Question: What is a good way to dismiss this keyboard when the user touches outside of it? I tried the touches began method but this does not work. The textfieldshouldreturn method works okay though. I can't think of any other ways of doing this. Can someone please help me out here I would really appreciate any help. Thanks
'''
import UIKit
var courseCatalog : [String] = Array<String>()
class HomeViewController: UIViewController, UITextFieldDelegate , UITableViewDelegate{
@IBOutlet var searchTextField: UITextField!
override func viewDidLoad() {
courseCatalog = ["Accounting", "Administration" , "American Studies" , "Anthropology" , "Arabic" , "Art" , "Aerospace Studies" , "American Sign Language" , "Biology" , "Child Development" , "Chemistry" , "Chinese" , "Criminal Justice", "Communication Studies" , "Computer Science", "Computer Engineering"]
super.viewDidLoad()
println(PFUser.currentUser())
println("Home Tab View Controller")
searchTextField.delegate = self
}
func tableView(tableView: UITableView, numberOfRowsInSection section: Int) -> Int {
return courseCatalog.count
}
func tableView(tableView: UITableView, cellForRowAtIndexPath indexPath: NSIndexPath) -> UITableViewCell {
let cell = UITableViewCell(style: UITableViewCellStyle.Default, reuseIdentifier: "Cell")
cell.textLabel?.text = courseCatalog[indexPath.row]
return cell
}
override func didReceiveMemoryWarning() {
super.didReceiveMemoryWarning()
// Dispose of any resources that can be recreated.
}
override func touchesBegan(touches: NSSet, withEvent event: UIEvent) {
self.searchTextField.resignFirstResponder()
}
func textFieldShouldReturn(textField: UITextField!) -> Bool {
searchTextField.resignFirstResponder()
return true
}
}
'''

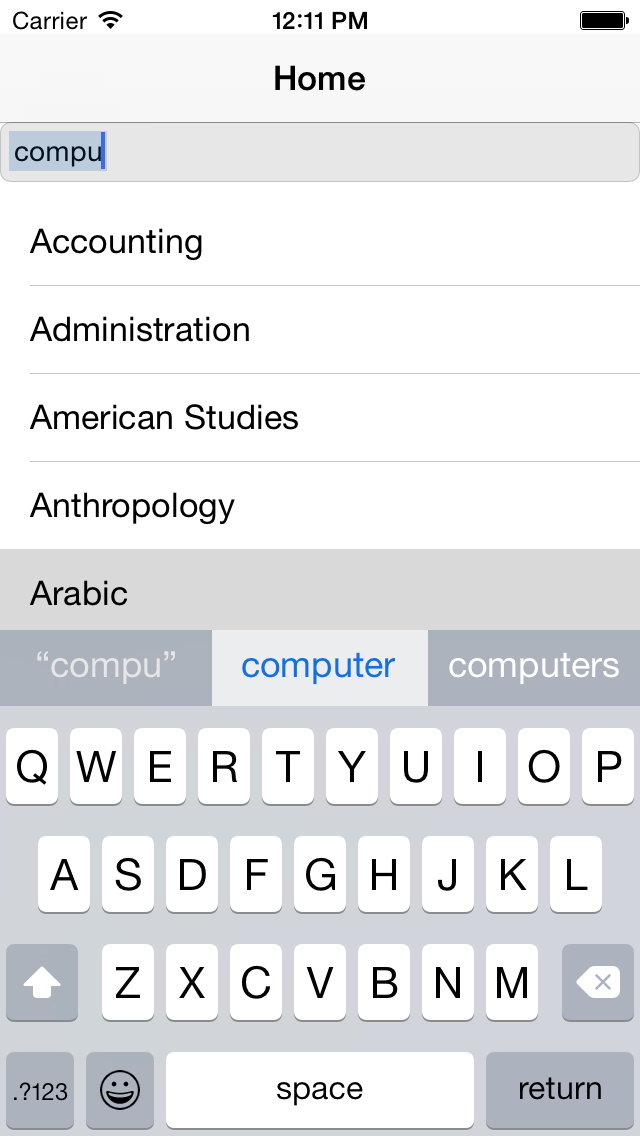
Answer: You should add a tap gesture recognizer to your table view that closes the keyboard when it's fired:
'''
//Somewhere in setup
UITapGestureRecognizer *viewTap = [[UITapGestureRecognizer alloc] initWithTarget:self action:@selector(closeKeyboard)];
viewTap.cancelsTouchesInView = FALSE;
[myTableView addGestureRecognizer:viewTap];
//Somewhere else in your class
-(void)closeKeyboard {
[self.view endEditing:TRUE];
}
'''